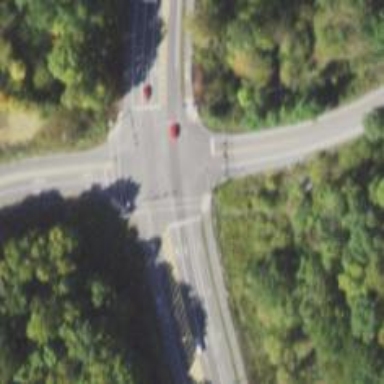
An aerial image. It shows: Crossing on asphalt cycleway.